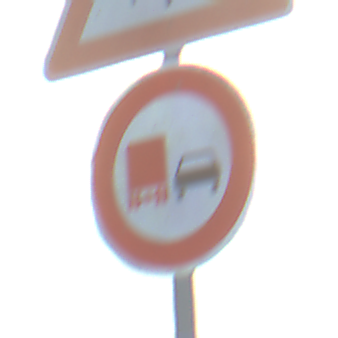
Verkehrszeichen: UeberholverbotKraftfahrzeuge
Zusatzzeichen oben: FlugbetriebLinks
Umgebung: Outdoor, RoadRail
Tageszeit: SunriseSunset
Wetter: PartlyCloudy
Licht: Natural
Jahreszeit: NotSpecified
Kontrast: MediumContrast